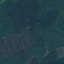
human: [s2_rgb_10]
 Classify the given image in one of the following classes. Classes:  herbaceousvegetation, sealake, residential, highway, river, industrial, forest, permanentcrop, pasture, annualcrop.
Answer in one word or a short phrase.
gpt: Forest